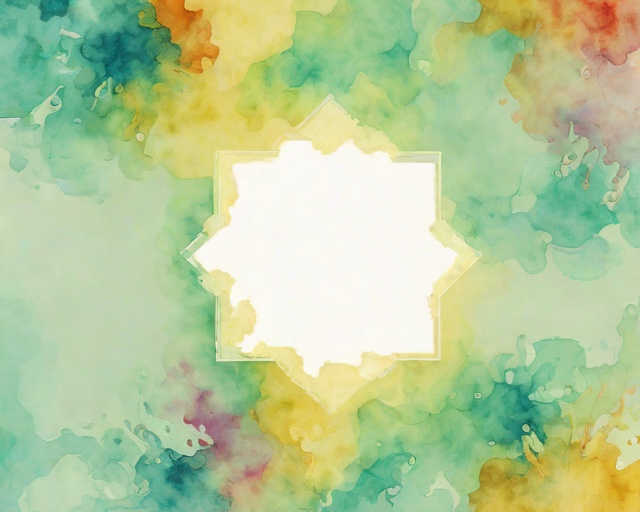
Category: Anniversary